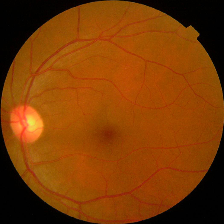
Diabetic retinopathy grade: No DR